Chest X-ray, AP view. Patient: 59 years old, sex M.
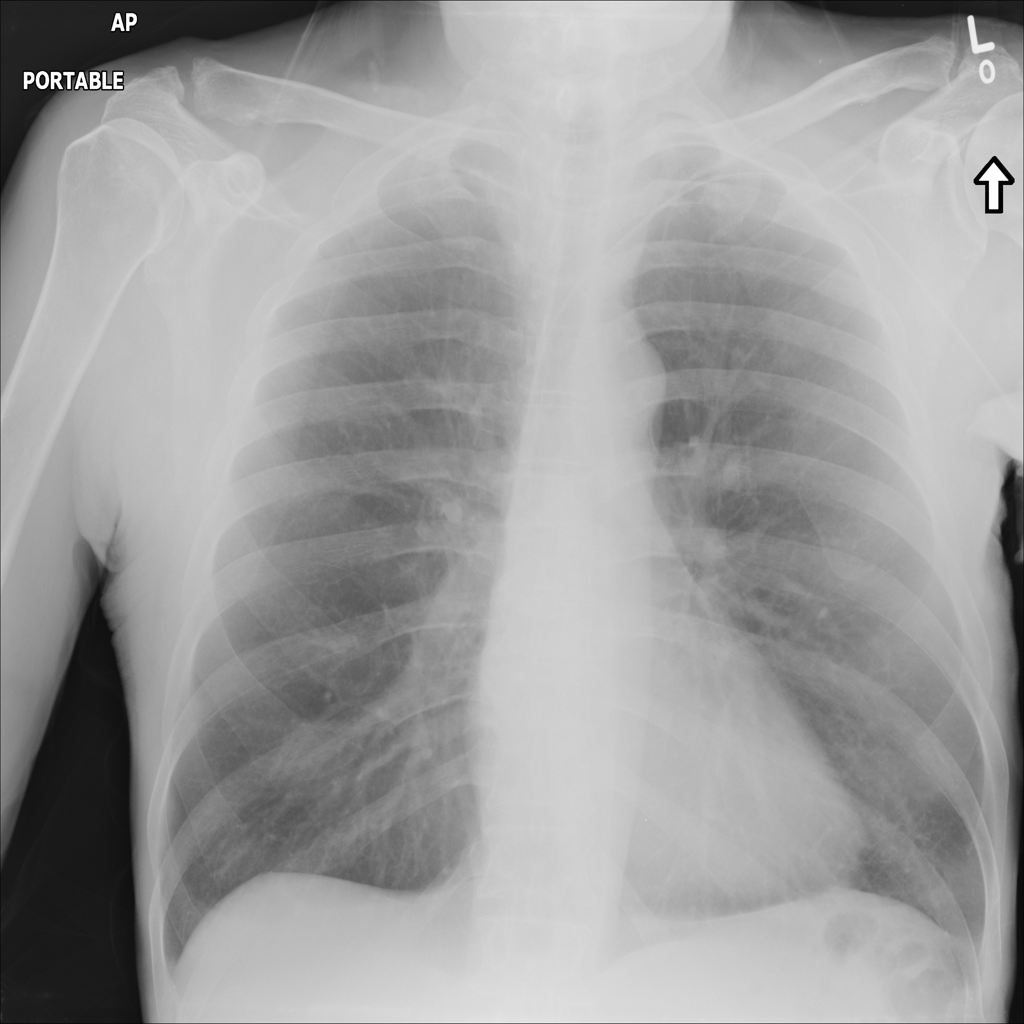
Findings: No Finding